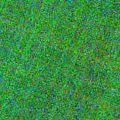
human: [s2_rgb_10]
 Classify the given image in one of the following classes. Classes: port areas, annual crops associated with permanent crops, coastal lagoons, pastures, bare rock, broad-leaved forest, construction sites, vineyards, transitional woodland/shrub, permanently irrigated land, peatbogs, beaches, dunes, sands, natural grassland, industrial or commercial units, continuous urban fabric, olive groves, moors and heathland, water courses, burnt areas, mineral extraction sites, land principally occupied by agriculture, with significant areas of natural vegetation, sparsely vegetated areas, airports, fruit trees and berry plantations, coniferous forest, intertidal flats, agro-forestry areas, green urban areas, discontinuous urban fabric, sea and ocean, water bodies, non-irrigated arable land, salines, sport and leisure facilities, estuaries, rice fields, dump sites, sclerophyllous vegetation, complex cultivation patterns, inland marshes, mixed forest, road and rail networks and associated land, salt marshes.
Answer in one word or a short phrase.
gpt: sea and ocean